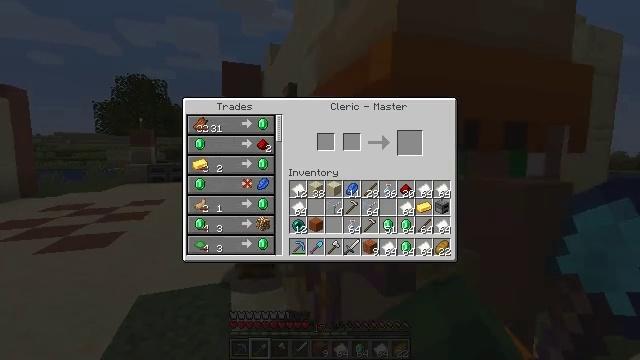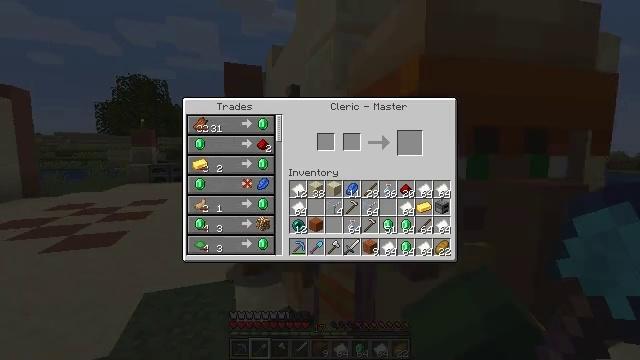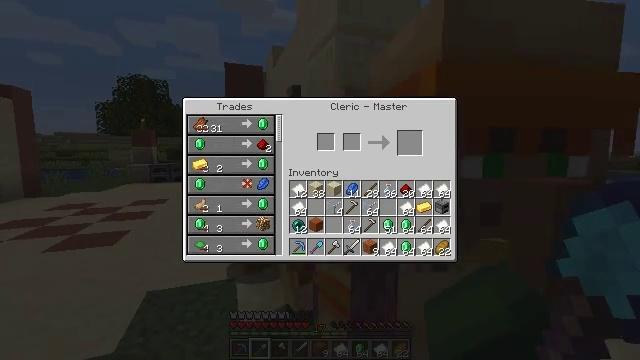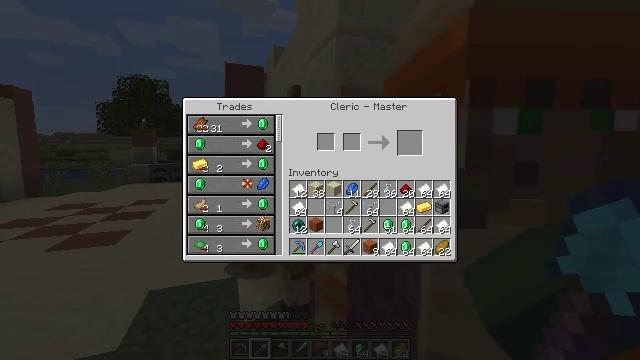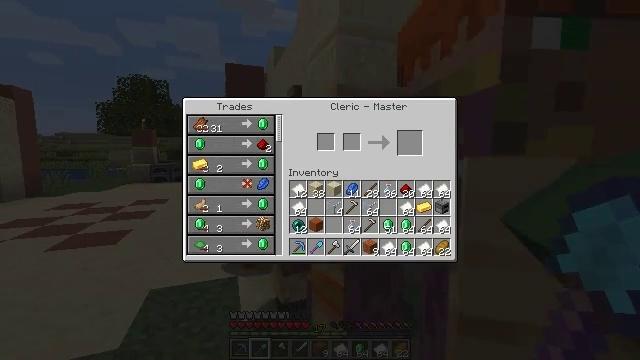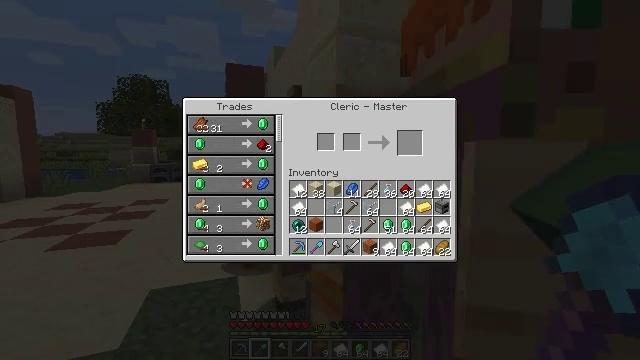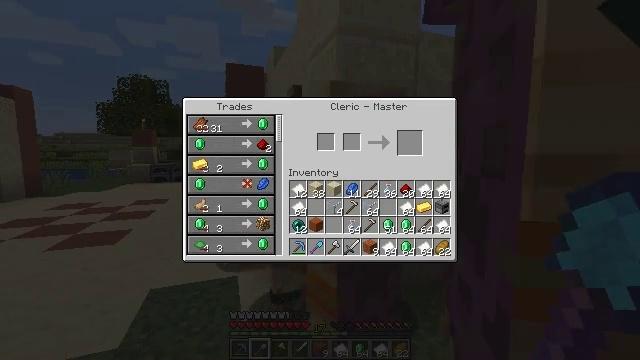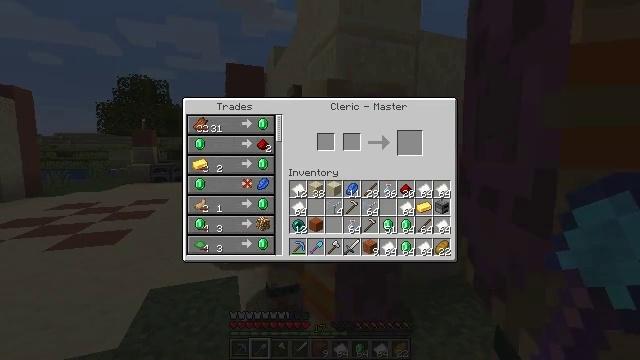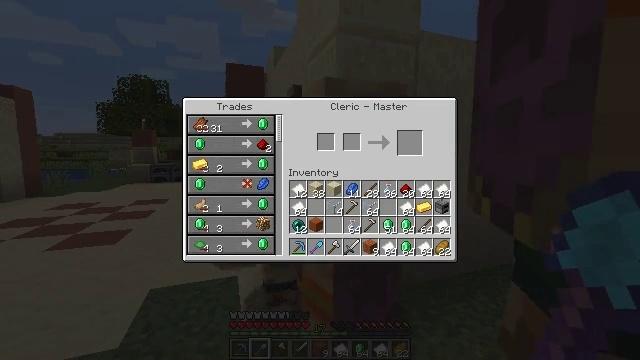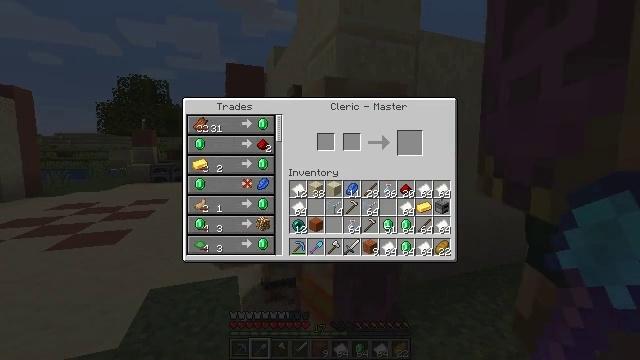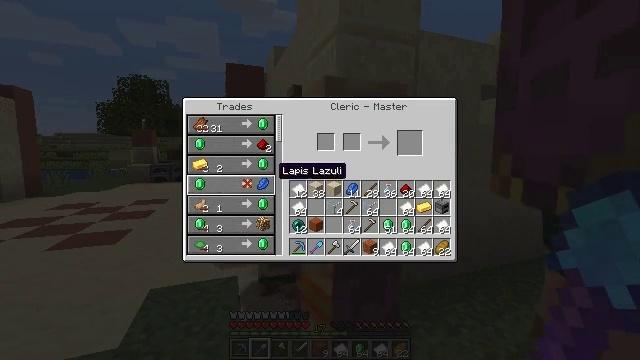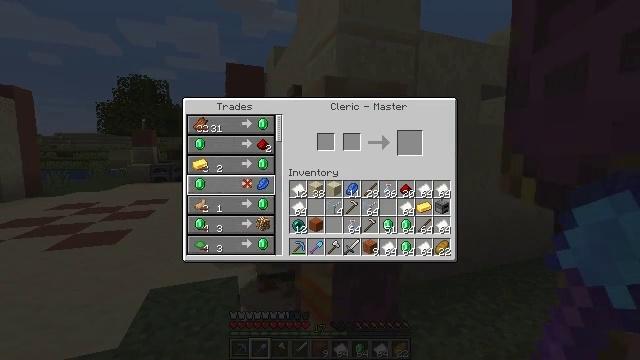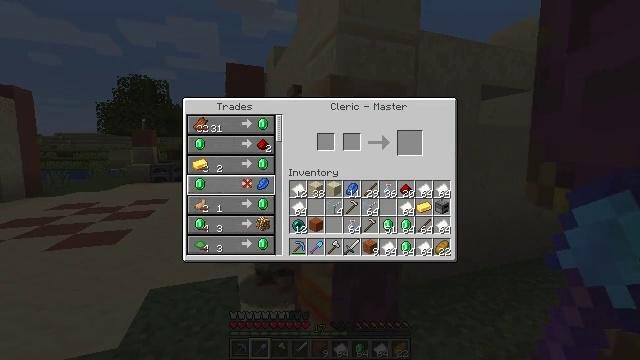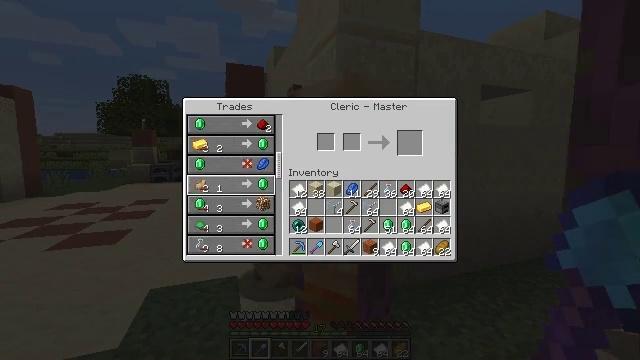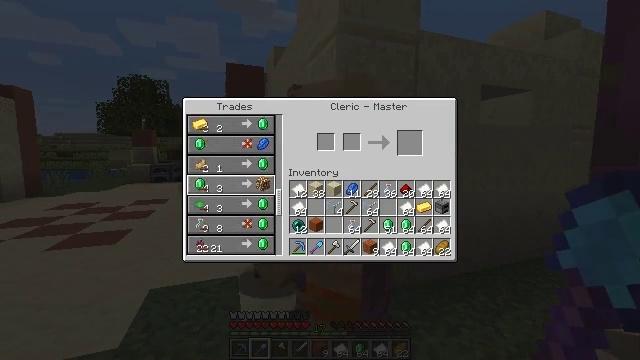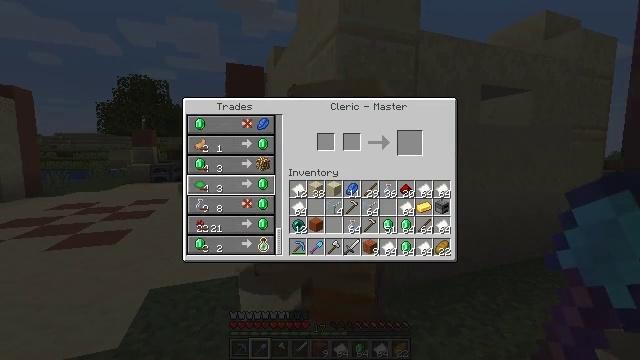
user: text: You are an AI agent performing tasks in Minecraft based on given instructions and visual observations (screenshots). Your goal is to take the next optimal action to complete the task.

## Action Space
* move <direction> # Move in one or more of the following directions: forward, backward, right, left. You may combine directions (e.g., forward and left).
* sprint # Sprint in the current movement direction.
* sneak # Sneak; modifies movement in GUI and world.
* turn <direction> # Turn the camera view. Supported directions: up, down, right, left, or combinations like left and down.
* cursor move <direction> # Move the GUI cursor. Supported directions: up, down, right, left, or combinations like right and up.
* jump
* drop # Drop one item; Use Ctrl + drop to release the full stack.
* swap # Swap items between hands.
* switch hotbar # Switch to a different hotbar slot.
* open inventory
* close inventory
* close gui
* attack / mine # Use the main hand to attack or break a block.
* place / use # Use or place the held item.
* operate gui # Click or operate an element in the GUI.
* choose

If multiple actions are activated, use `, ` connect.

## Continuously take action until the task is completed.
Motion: motion action
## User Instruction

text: Break the mature wheat plants.
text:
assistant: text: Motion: no_op
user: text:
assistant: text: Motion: no_op
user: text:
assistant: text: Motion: no_op
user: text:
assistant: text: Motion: no_op
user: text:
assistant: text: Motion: no_op
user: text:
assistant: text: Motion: no_op
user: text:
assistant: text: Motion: no_op
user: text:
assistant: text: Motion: no_op
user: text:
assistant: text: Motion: cursor move left
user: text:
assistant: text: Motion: cursor move left
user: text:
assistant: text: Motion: cursor move left
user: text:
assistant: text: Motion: no_op
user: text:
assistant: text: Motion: no_op
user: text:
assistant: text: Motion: no_op
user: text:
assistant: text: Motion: no_op
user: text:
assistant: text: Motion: no_op
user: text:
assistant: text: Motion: no_op
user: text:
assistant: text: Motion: no_op
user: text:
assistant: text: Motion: no_op
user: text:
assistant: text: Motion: no_op
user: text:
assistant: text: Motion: no_op
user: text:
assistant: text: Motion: no_op
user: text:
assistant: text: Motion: no_op
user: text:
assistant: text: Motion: no_op
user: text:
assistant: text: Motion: no_op
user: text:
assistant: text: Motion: no_op
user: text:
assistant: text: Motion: no_op
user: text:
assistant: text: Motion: no_op
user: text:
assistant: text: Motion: no_op
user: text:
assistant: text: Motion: no_op